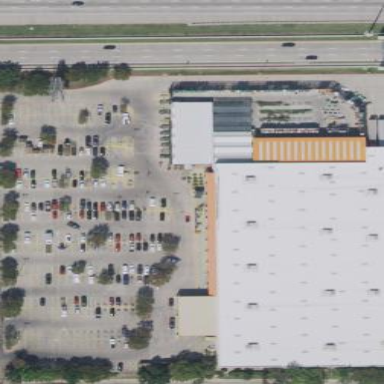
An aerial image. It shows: Retail building.